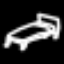
Label: bed